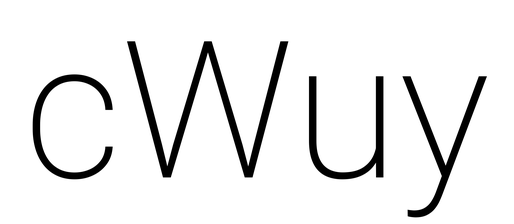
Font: Roboto_ExtraLight